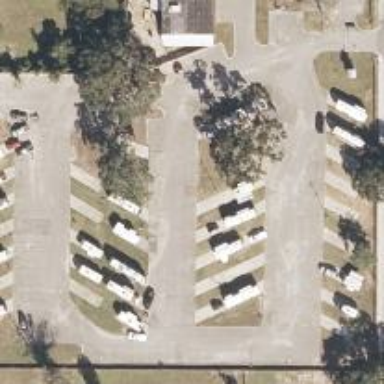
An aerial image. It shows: Caravan site for tourism.